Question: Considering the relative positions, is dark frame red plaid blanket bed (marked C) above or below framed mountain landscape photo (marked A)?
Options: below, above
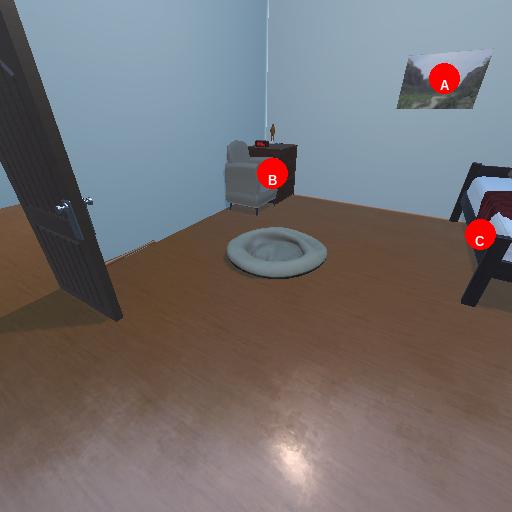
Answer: below